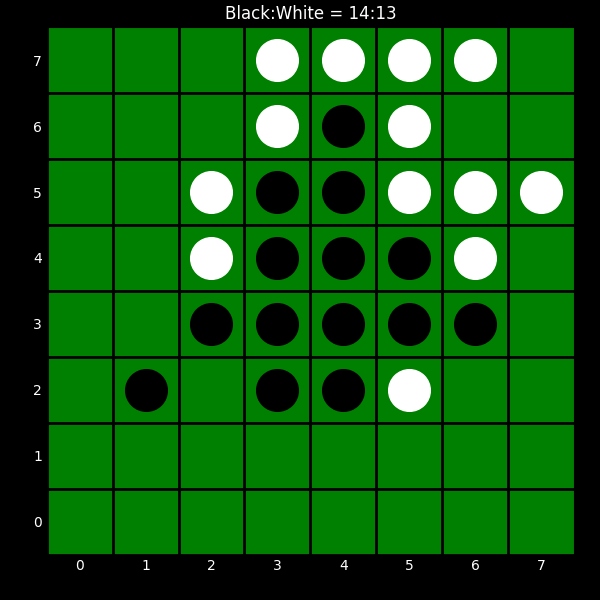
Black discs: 14
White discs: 13